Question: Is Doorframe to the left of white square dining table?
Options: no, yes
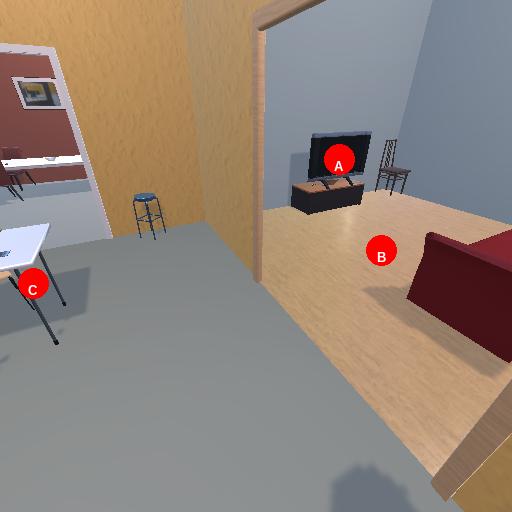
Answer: no